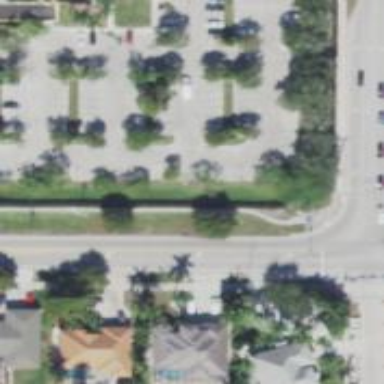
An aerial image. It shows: Secondary road with asphalt surface and separate sidewalk.